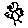
Label: bird